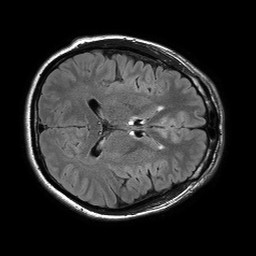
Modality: FLAIR
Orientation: axial
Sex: male
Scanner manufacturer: philips
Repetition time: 11 s
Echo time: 0.125 s